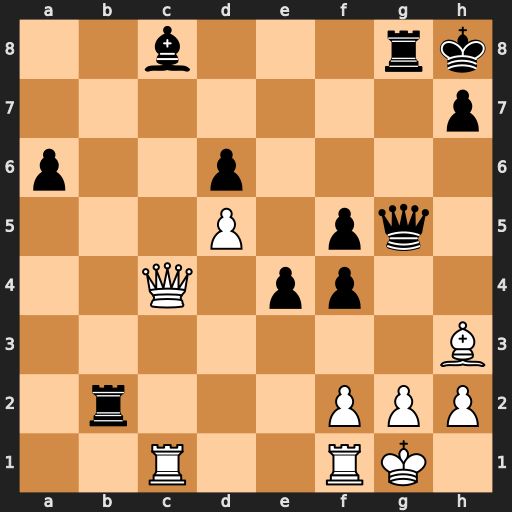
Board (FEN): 2b3rk/7p/p2p4/3P1pq1/2Q1pp2/7B/1r3PPP/2R2RK1
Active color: w
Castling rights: -
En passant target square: -
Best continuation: Qc3+ Qg7 Qxc8